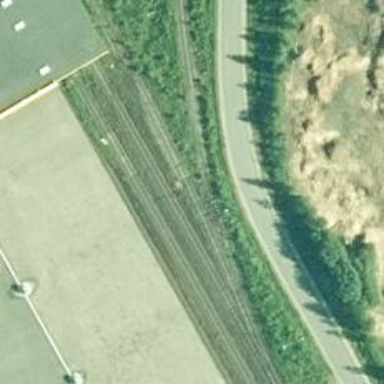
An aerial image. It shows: Railway yard in service.